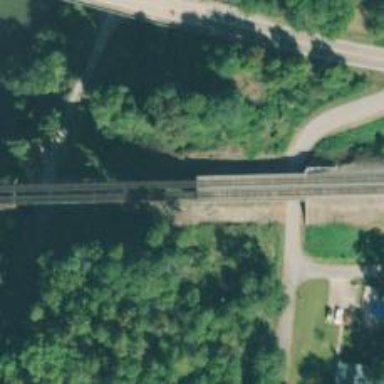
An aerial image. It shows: Bridge over railway line.